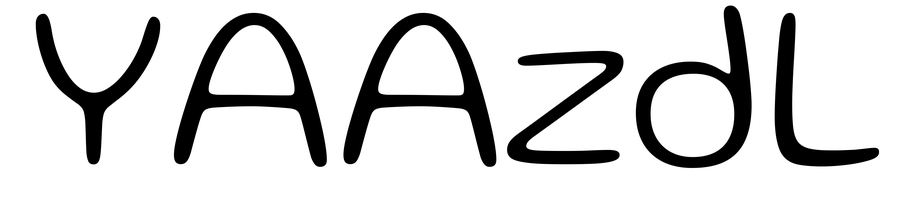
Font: Gluten_ExtraLight